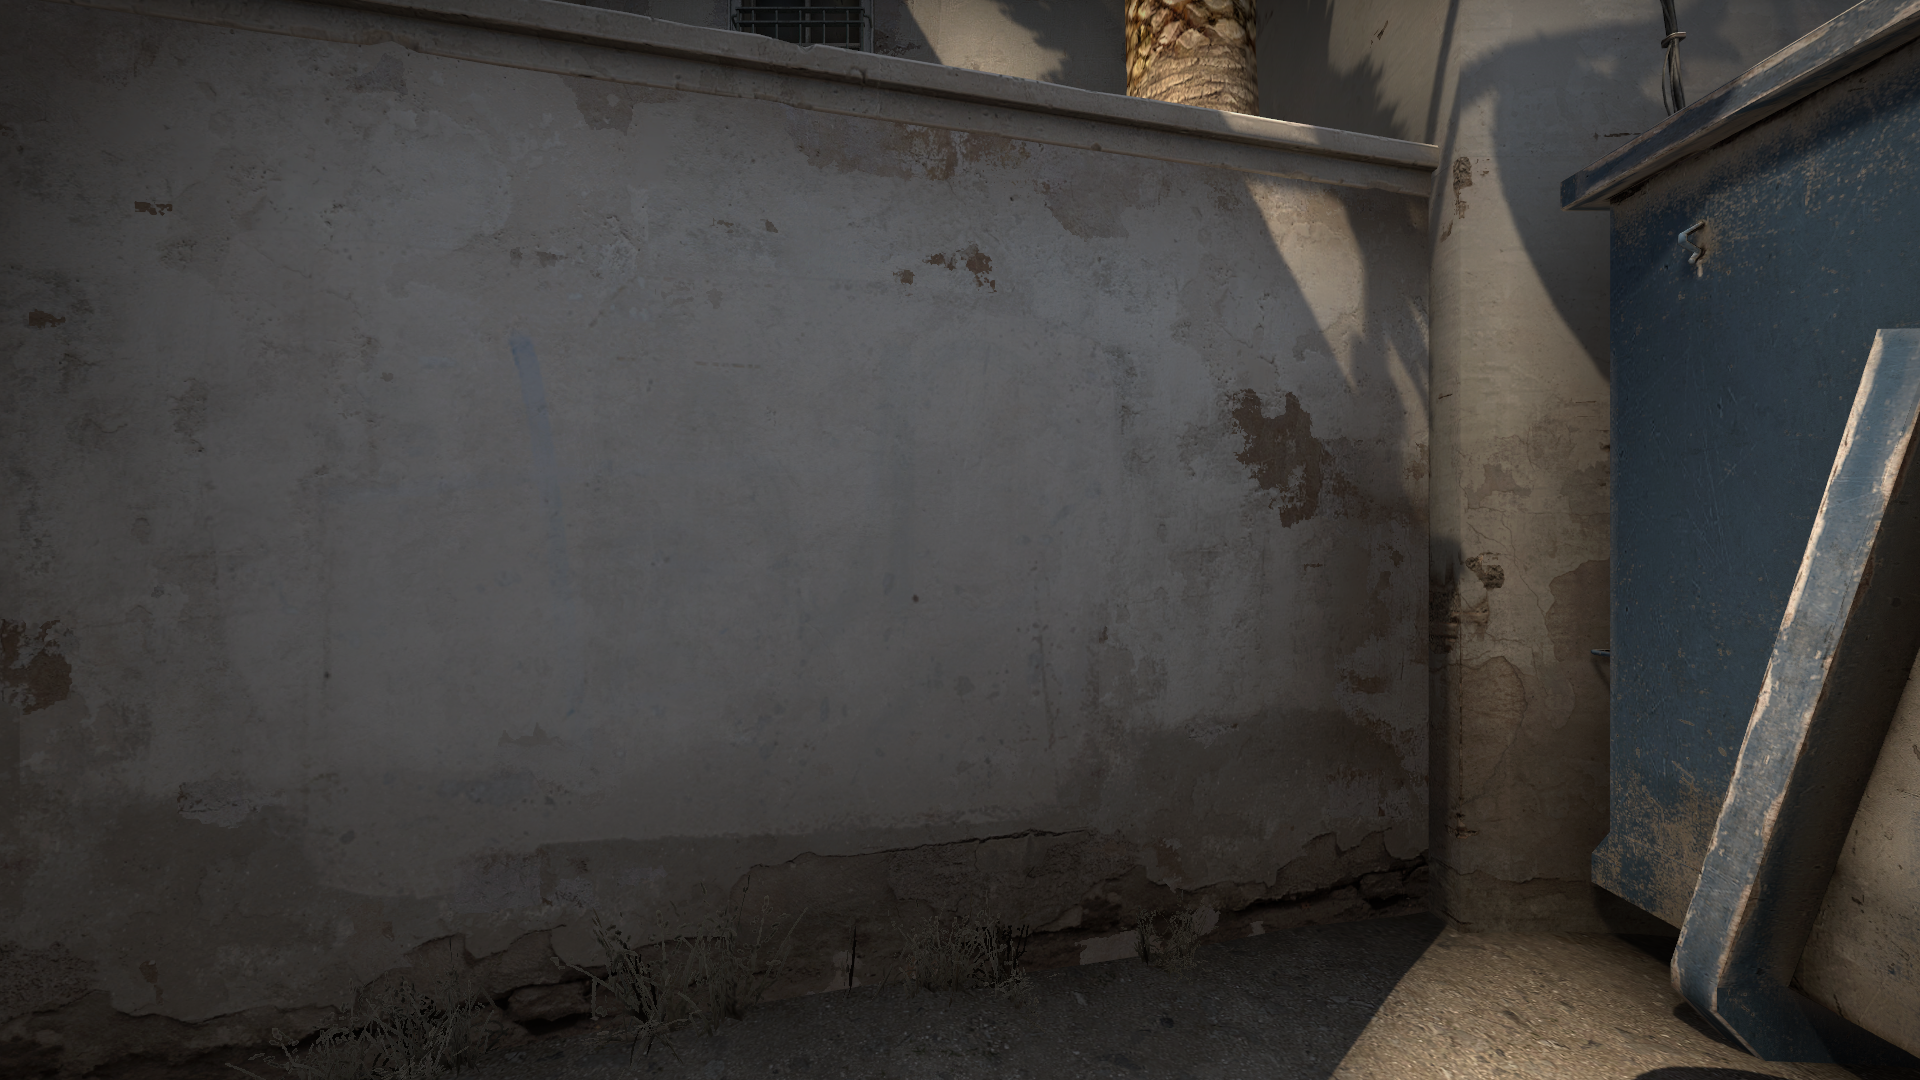
Map: de_dust2